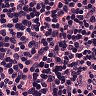
Metastatic tissue present: no